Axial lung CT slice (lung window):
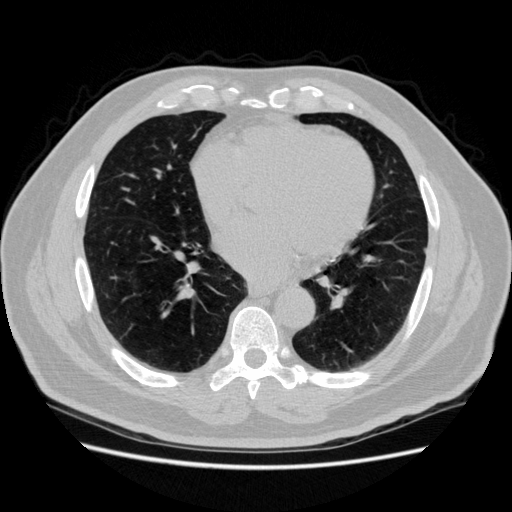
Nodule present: yes
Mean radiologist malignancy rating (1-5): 2